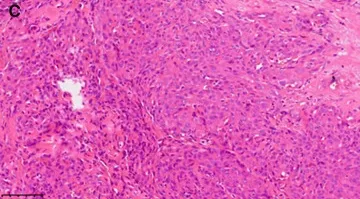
(C) At high magnification, tumor cells exhibited rich cytoplasm, eosinophilic appearance, vesicular nucleus, inconspicuous nucleoli, no observed nuclear division image, and arrangement in small nests.
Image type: pathology (h&e)